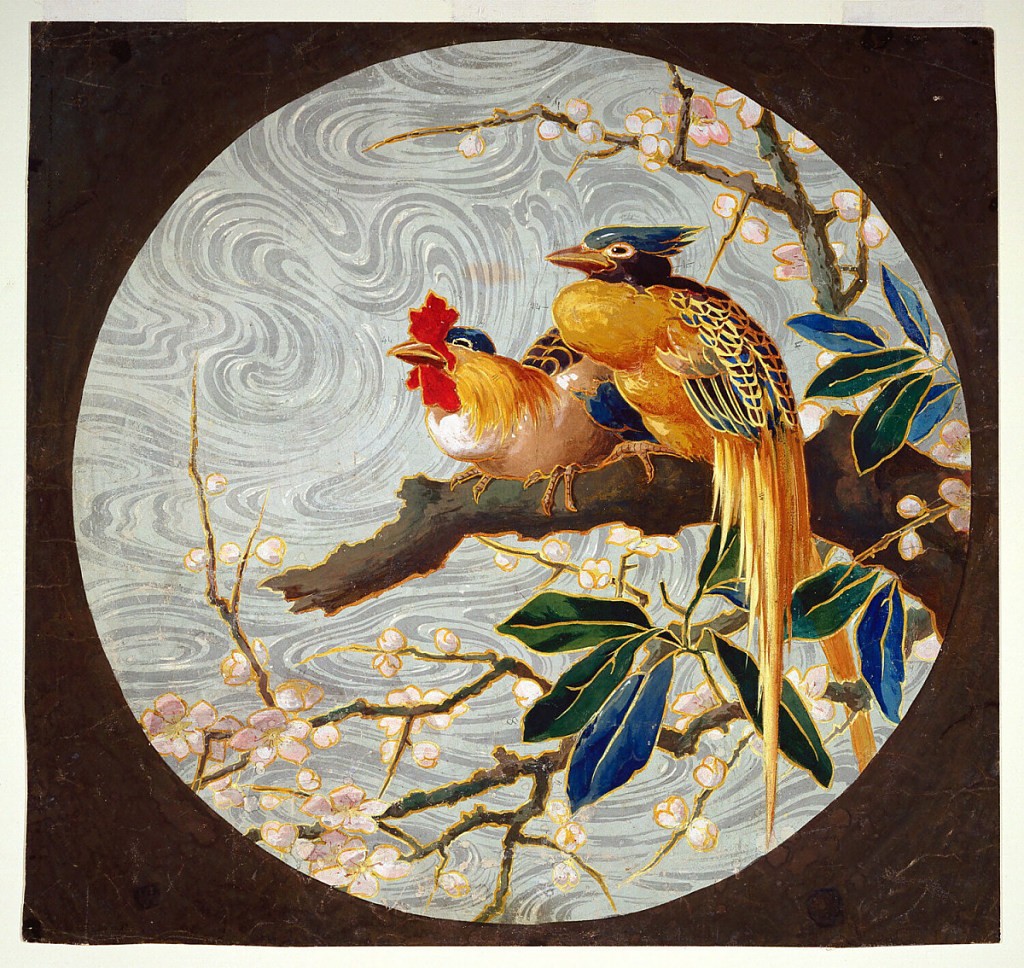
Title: Plate Design with Pair of Exotic Birds on a Blossoming Branch
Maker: Amédée de Caranza, active Longwy and Bordeaux, ca. 1867 – 1885
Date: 1875–85
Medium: Brush and gouache, watercolor, graphite on heavy cream wove paper
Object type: Drawing
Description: Asymetrical motif of two birds sitting on a branch with blossoming flowers against blue background with swirling pattern.  The bird on the left is a cock; the bird on the right is unidentified.